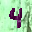
Label: 4